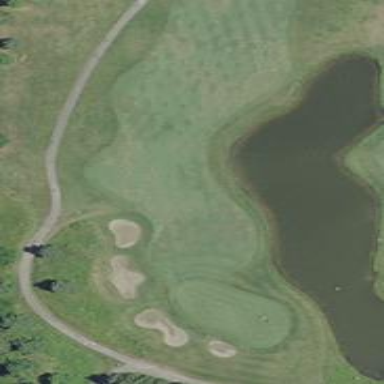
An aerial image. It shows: Golf hole.